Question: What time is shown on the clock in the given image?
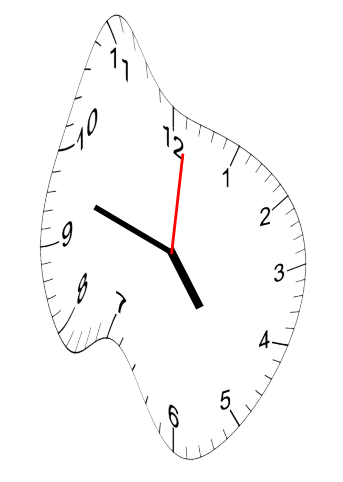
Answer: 04:48:01